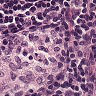
Metastatic tissue present: no